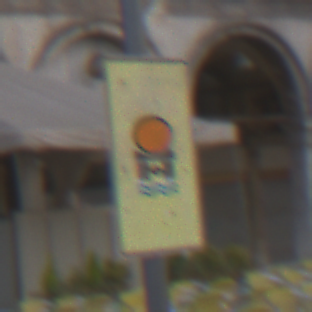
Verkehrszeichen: FahrzeugeMitWassergefaehrdenderLadungOhnePfeilsymbol
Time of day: SunriseSunset
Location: Outdoor (Urban)
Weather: PartlyCloudy
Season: NotSpecified
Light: Natural